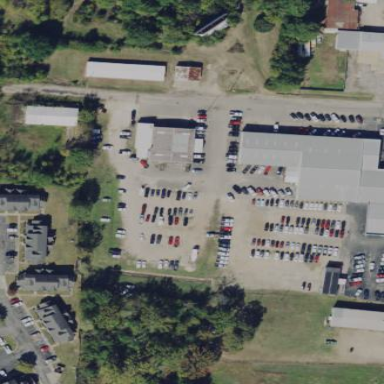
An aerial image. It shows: Car shop building.